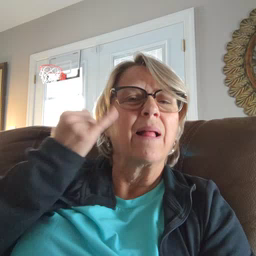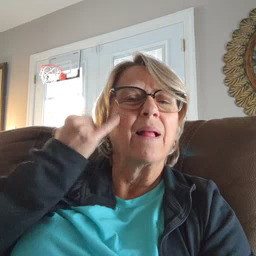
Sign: if